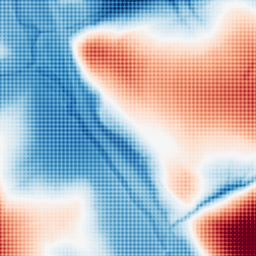
Category: morphological
Decomposition family: morphological
Decomposition parameters: operation: average
size: 100
Upsampling method: sinc_hamming
Upsampling parameters: scale: 4
kernel_size: 4
Upsampling scale: 4